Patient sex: M
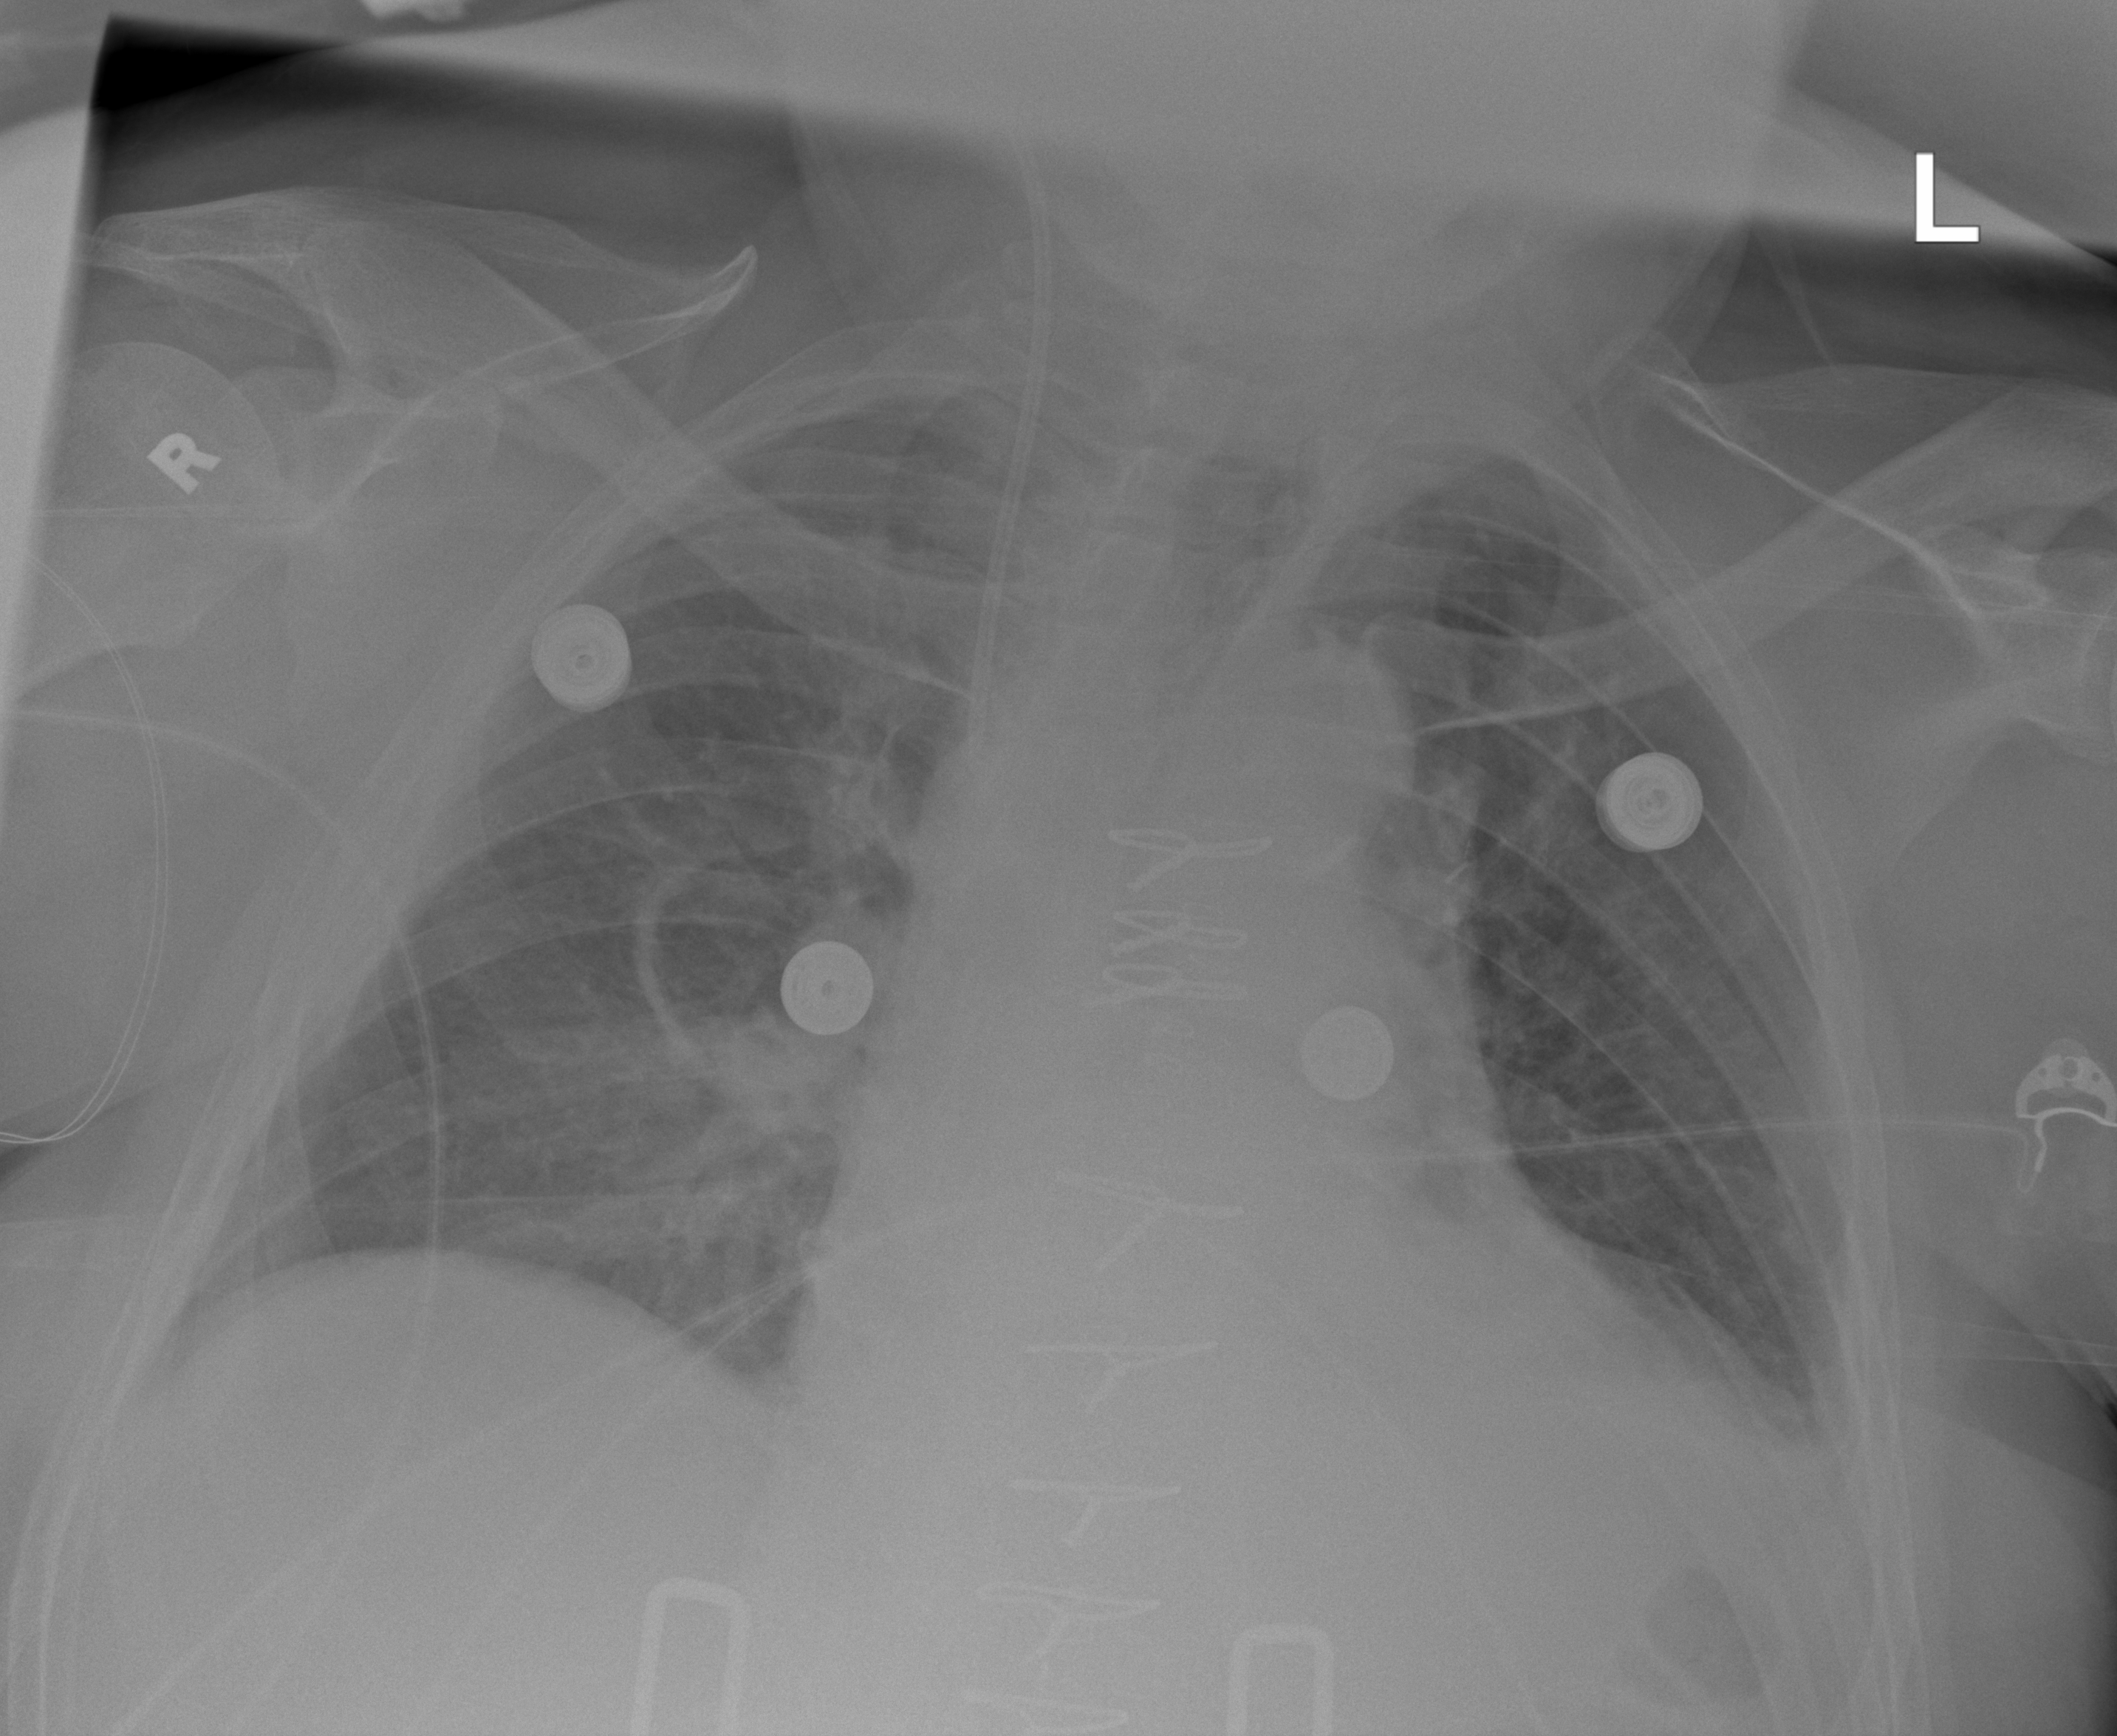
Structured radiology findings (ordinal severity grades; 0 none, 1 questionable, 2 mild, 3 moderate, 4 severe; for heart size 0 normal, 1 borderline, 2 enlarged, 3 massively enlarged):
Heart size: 2
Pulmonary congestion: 0
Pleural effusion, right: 2
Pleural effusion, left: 2
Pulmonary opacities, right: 2
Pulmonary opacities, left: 0
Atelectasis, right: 1
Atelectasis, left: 2